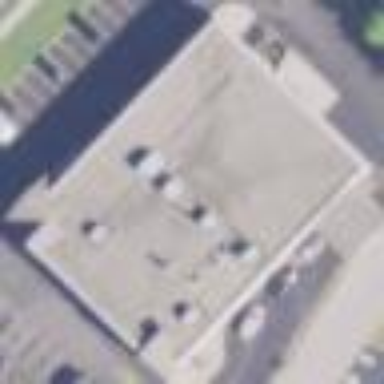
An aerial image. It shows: Retail building.